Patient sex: M
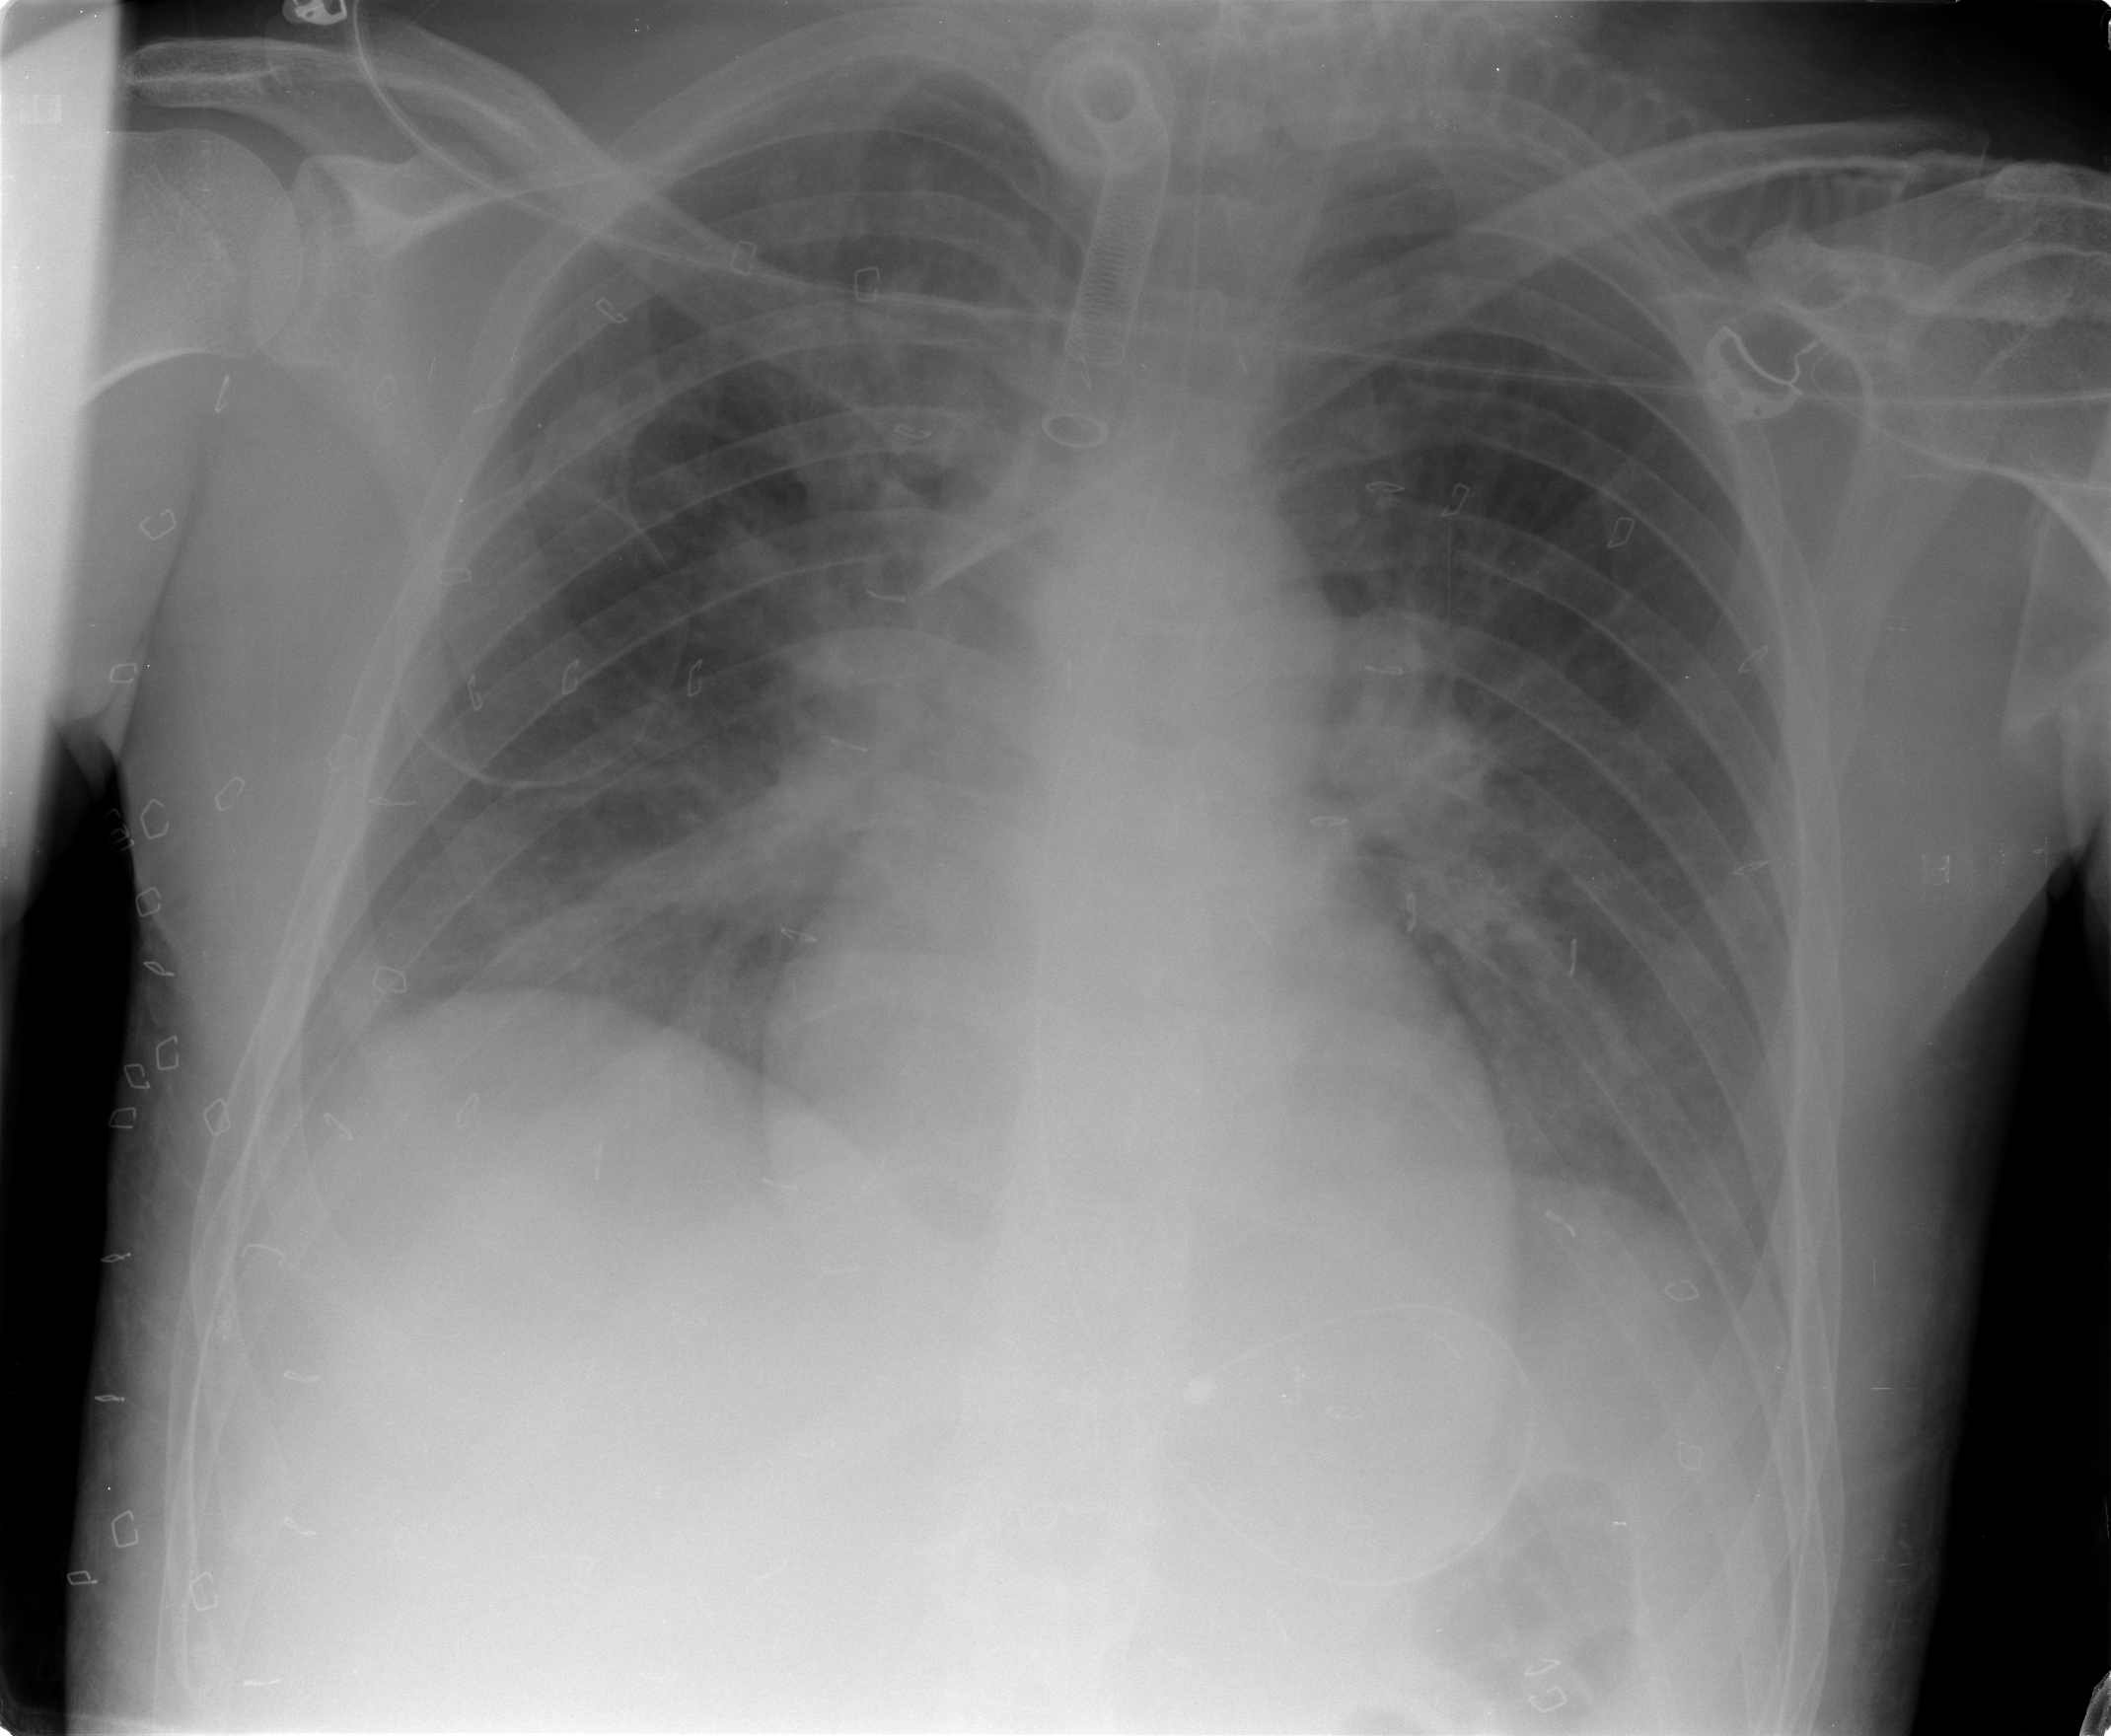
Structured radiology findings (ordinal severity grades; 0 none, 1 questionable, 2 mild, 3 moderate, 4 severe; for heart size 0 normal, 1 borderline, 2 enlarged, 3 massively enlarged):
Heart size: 0
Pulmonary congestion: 3
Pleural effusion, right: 1
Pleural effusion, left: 1
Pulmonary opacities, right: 3
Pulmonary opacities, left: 2
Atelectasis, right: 2
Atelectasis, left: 2